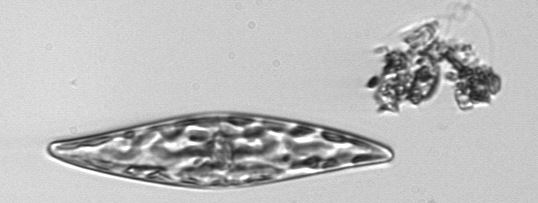
Label: Pleurosigma